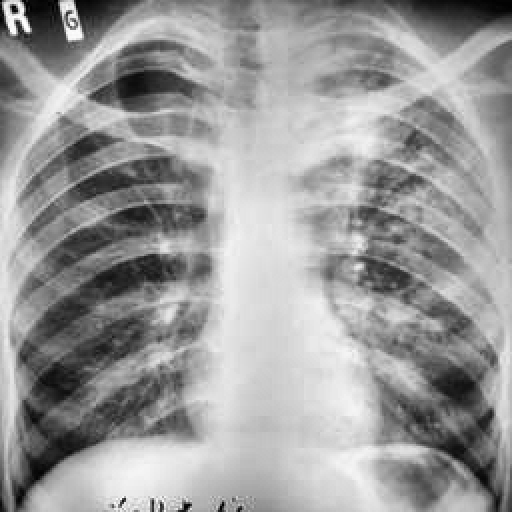
Finding: TUBERCULOSIS